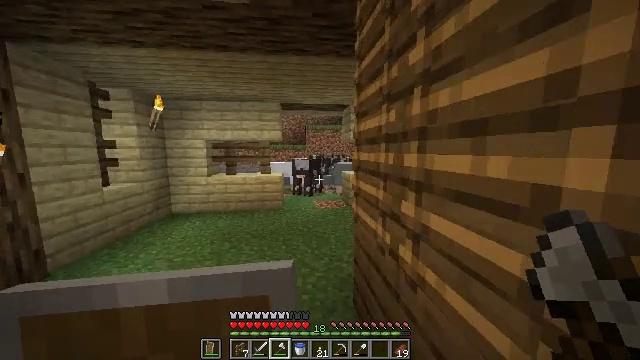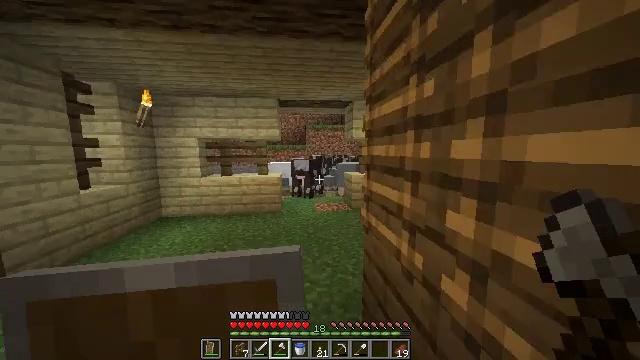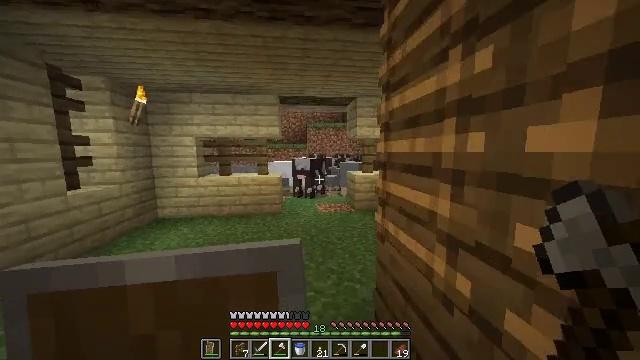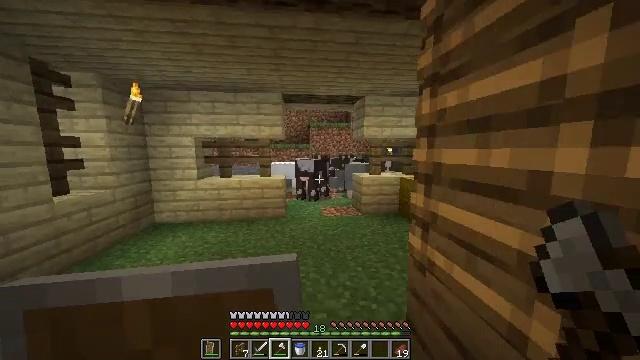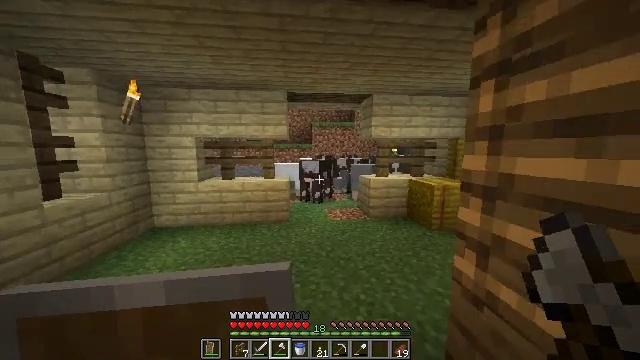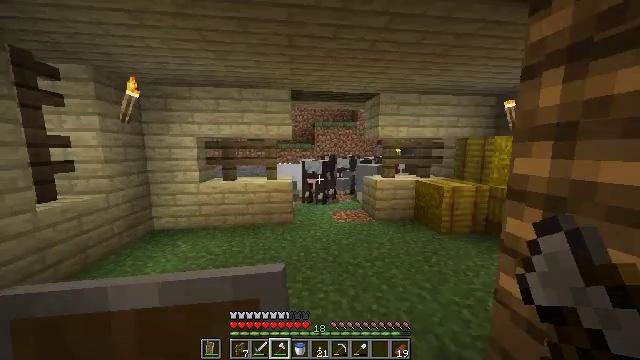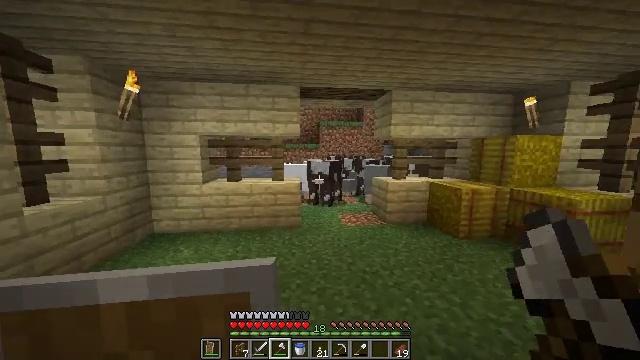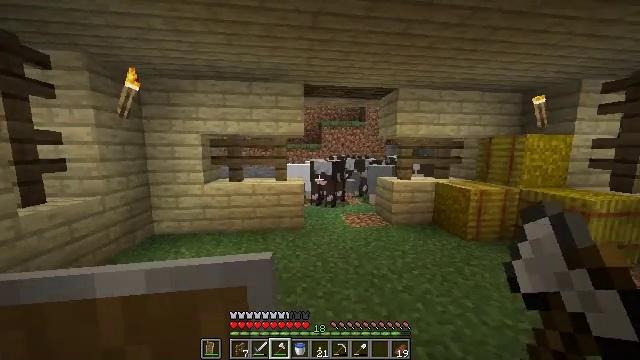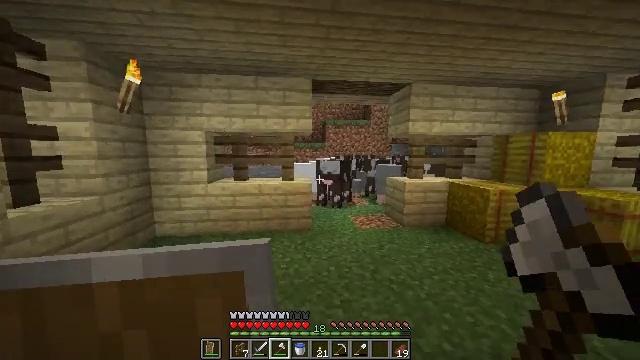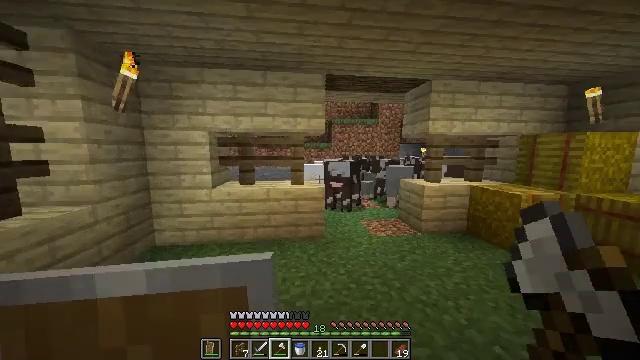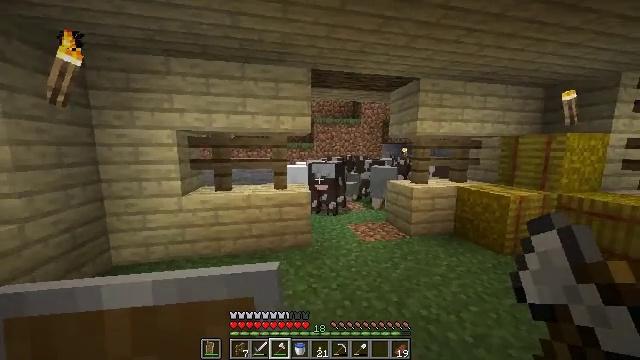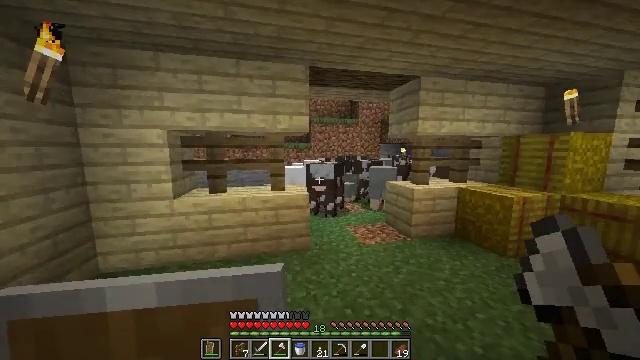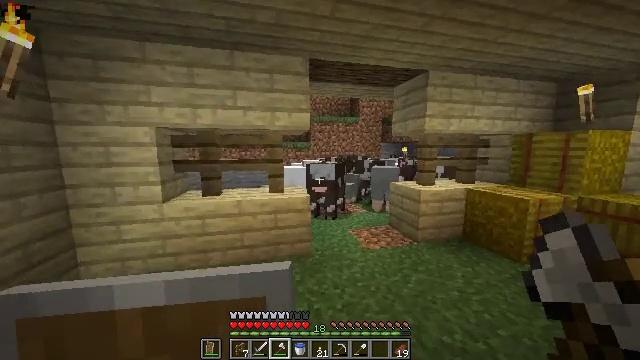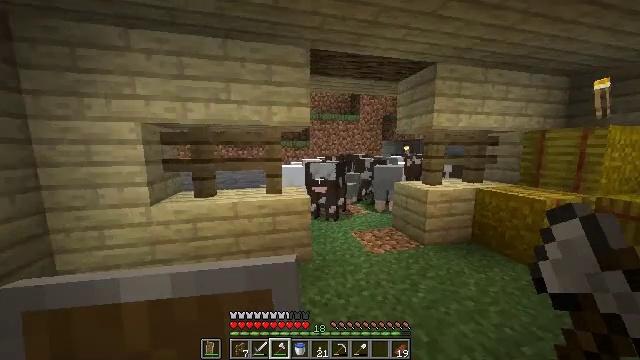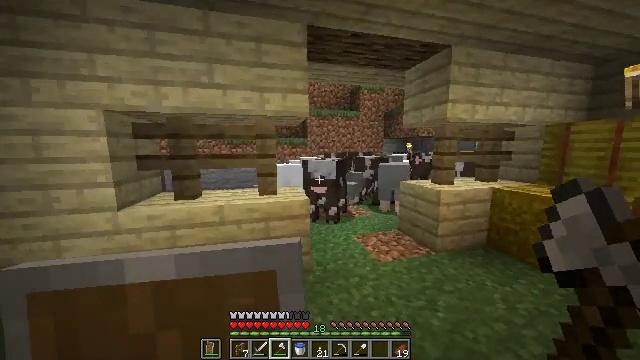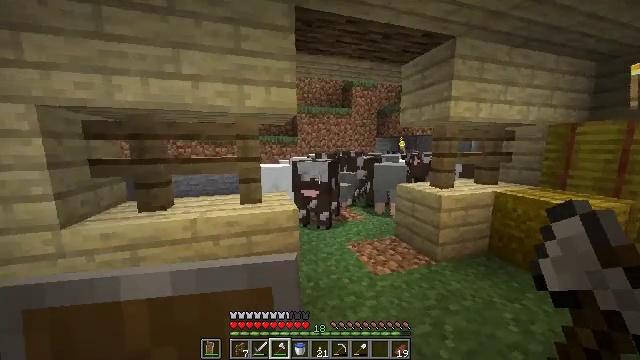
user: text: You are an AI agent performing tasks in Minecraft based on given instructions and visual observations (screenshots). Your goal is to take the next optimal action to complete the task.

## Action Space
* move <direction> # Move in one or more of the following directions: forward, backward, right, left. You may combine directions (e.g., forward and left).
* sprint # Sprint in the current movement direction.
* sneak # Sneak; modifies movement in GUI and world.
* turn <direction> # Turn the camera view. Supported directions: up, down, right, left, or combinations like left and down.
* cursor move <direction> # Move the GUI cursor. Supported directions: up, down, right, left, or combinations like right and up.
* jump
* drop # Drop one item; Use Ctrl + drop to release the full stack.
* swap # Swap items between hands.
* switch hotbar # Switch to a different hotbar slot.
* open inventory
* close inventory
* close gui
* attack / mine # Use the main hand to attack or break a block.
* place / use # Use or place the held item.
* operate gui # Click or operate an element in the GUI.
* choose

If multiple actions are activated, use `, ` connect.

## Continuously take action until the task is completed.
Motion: motion action
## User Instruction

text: Open the crafting table and craft a hay block with wheat.
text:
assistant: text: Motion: move forward
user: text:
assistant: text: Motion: move forward and move left
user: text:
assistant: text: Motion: move forward and move left
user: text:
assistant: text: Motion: move forward and move left
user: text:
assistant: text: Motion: move forward and move left
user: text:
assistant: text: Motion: move forward and move left
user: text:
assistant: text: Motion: move forward and move left
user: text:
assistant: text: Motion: move forward and move left
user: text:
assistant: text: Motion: move forward
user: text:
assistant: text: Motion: move forward, turn right
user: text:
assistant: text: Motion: move forward
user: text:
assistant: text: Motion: move forward
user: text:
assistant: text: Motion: move forward
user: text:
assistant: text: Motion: move forward
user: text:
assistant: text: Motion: move forward, turn right
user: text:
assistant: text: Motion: move forward, turn right
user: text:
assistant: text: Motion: move forward, turn right
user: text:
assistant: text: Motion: move forward and move right
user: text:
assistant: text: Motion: move forward and move right, turn down
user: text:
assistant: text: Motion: move forward and move right, turn left and down
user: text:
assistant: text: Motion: move forward and move right, turn left and down
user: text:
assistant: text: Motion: move forward and move right, turn left and down
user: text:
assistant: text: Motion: move forward, turn left and down
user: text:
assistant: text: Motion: move forward, turn left and down
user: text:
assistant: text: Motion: move forward, turn left
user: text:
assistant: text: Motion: move forward, turn left and down
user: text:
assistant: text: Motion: move forward, turn left
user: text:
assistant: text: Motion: move forward, jump
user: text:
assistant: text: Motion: move forward, turn right, jump
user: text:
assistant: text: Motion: move forward, turn right, jump